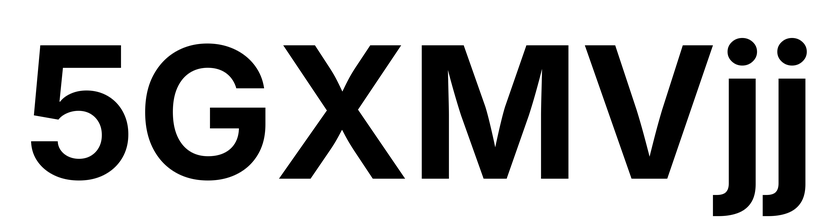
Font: Inter_Bold